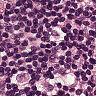
Metastatic tissue present: no